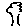
Label: tree